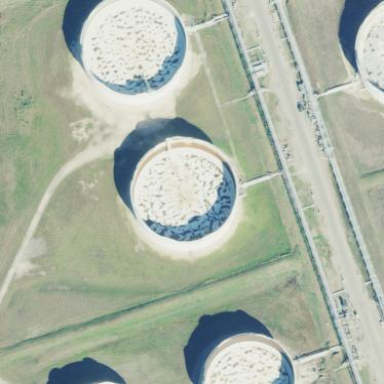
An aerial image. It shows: Storage tank created as man-made structure.